Interaction volume radius: 5 \u00c5
Interaction volume height: 20 \u00c5
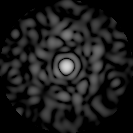
Disorder parameter: 0.8471